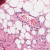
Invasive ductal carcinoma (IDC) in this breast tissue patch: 0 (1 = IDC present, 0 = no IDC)